Interaction volume radius: 5 \u00c5
Interaction volume height: 25 \u00c5
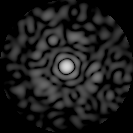
Disorder parameter: 0.8742